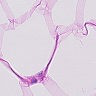
Metastatic tissue present: no